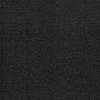
Atmospheric dust classification: dusty